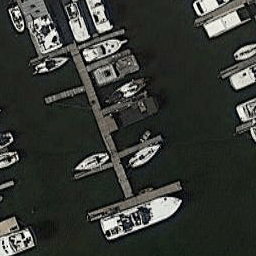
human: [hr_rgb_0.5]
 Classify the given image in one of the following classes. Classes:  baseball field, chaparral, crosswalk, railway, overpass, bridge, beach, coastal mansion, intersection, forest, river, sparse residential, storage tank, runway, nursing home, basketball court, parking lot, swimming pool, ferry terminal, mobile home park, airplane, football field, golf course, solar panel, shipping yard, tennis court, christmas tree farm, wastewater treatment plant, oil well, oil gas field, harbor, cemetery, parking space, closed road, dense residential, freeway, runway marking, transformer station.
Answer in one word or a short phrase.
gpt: harbor